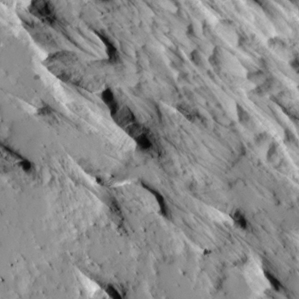
Label: non_frost